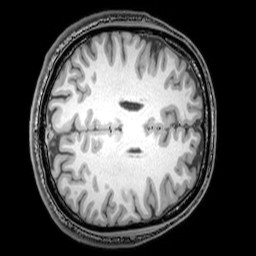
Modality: T1w
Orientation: axial
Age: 23
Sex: male
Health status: healthy
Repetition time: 0.081 s
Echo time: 0.037 s